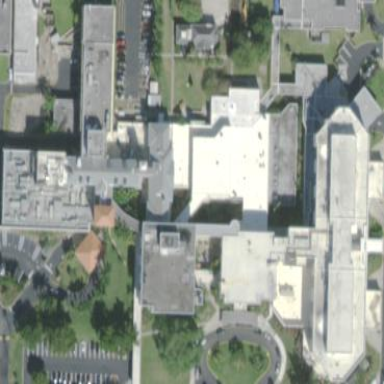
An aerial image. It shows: Hospital building.